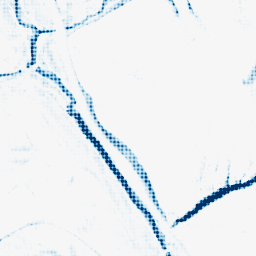
Category: morphological
Decomposition family: morphological_rect
Decomposition parameters: operation: closing
width: 10
height: 10
Upsampling method: sinc_blackman
Upsampling parameters: scale: 8
kernel_size: 8
Upsampling scale: 8